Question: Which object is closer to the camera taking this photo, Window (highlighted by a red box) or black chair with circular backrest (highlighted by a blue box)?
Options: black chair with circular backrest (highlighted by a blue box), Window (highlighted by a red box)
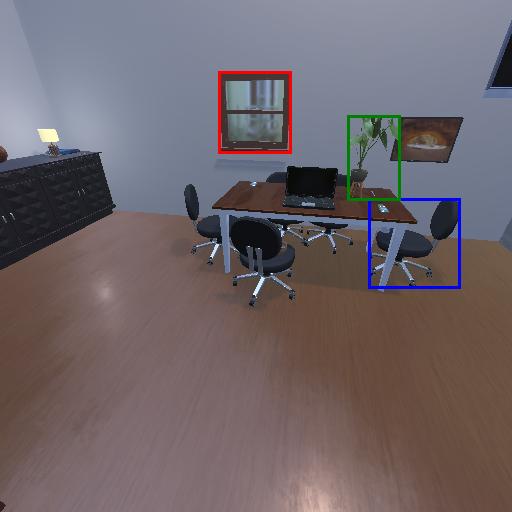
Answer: black chair with circular backrest (highlighted by a blue box)